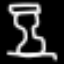
Label: hourglass